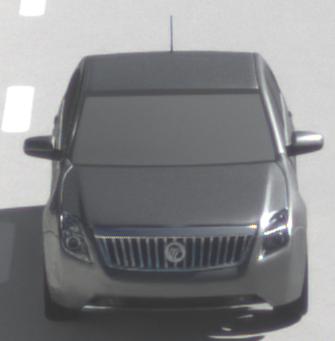
Make: Mercury
Model: Milan
Detailed model: -
Model produced from: 2009
Model produced until: 2010
Doors: 4
Color: gray
Road condition: dry road
Daytime: morning or afternoon
Contrast: high contrast